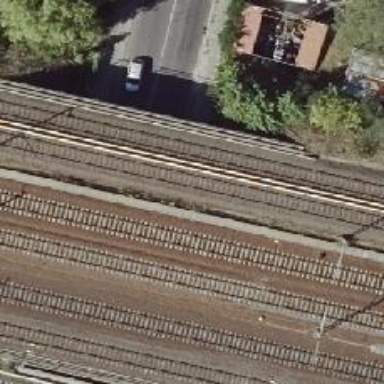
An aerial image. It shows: Bridge for the electrified light rail.